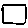
Label: square